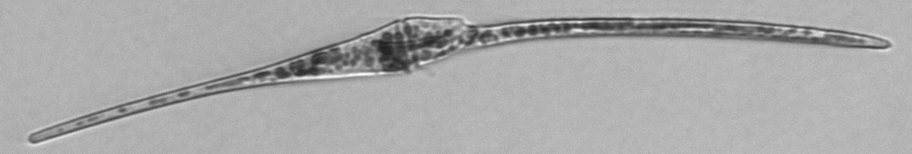
Label: Tripos_fusus